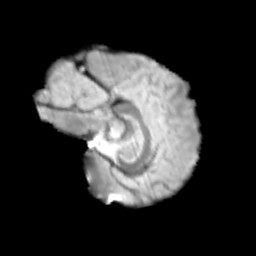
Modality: T2w
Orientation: sagittal
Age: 10
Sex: male
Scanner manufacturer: siemens
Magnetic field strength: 3 T
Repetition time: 3.8 s
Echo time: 0.07 s